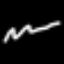
Label: squiggle